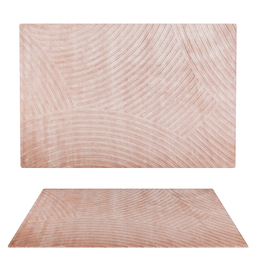
Label: decoration